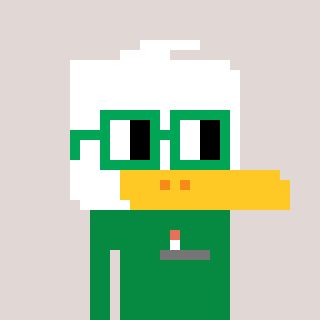
a pixel art character with square green glasses, a duck-shaped head and a green-colored body on a warm background